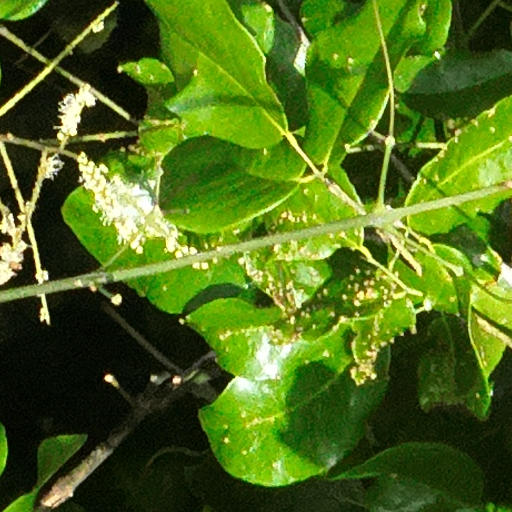
Species: Prioria copaifera
GBIF accepted scientific name: Prioria copaifera
Crown area (m\u00b2): 108.546